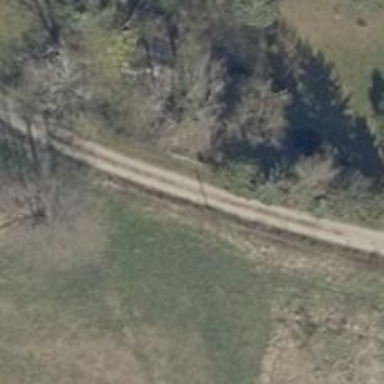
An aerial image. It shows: Service road.